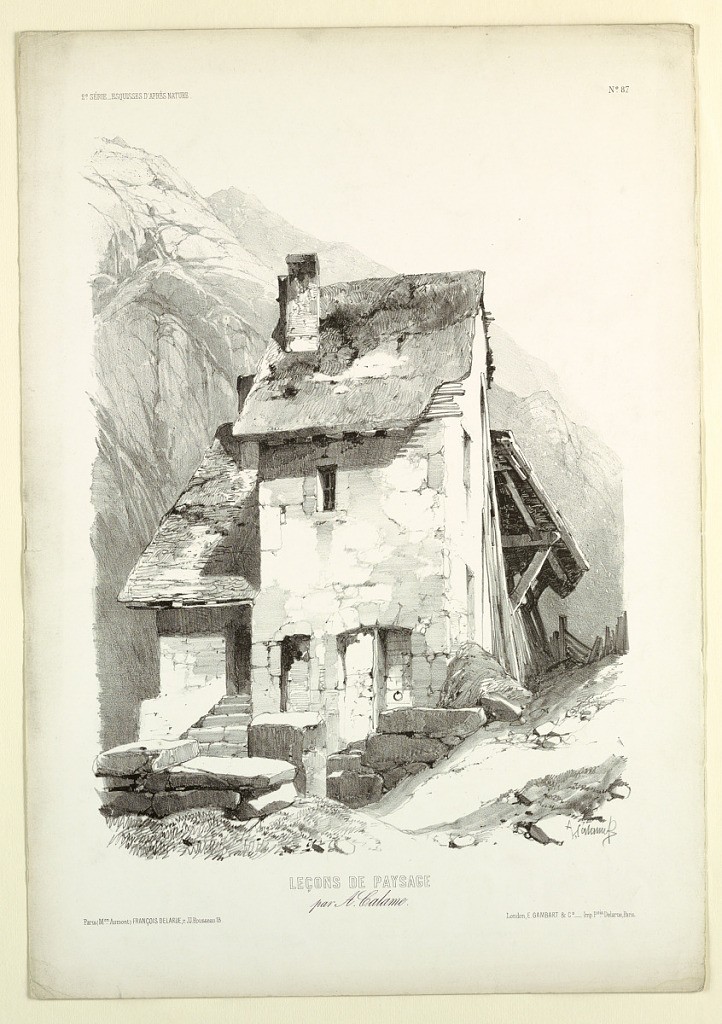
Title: Leçons de paysage par A. Calame, no. 87
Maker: Alexandre Calame, Swiss, 1810 - 1864
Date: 1810–1864
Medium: Lithograph on paper
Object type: Print
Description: Leçons de paysage par A. Calame, no. 87